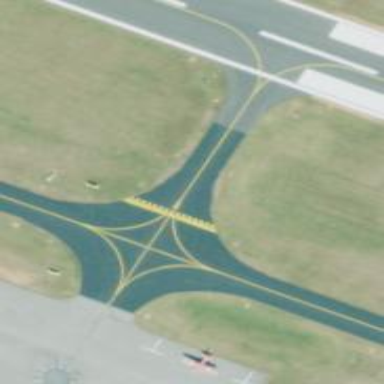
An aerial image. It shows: Image of taxiway at airport.